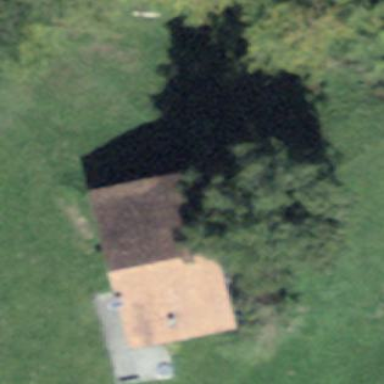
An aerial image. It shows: Cabin is depicted in the image.